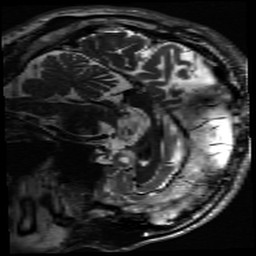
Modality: inplaneT2
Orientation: sagittal